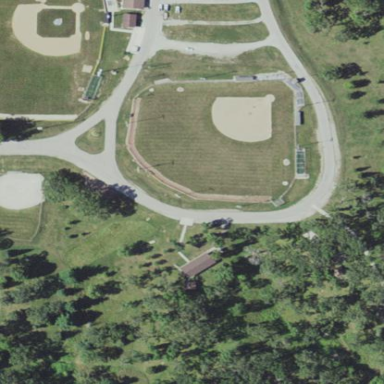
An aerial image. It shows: Baseball pitch for leisure and sports activities.